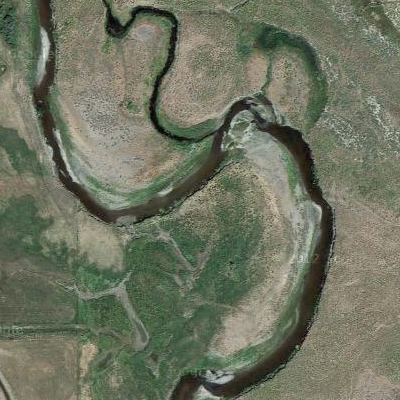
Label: RiverLake